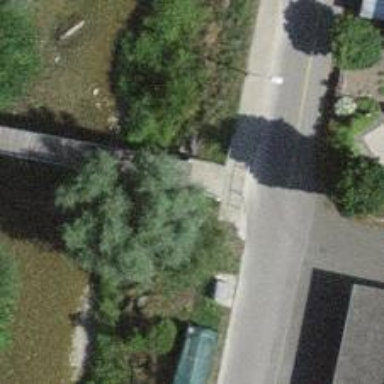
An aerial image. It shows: Footway bridge.